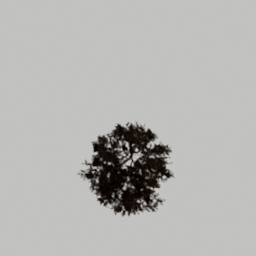
Label: nature